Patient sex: M
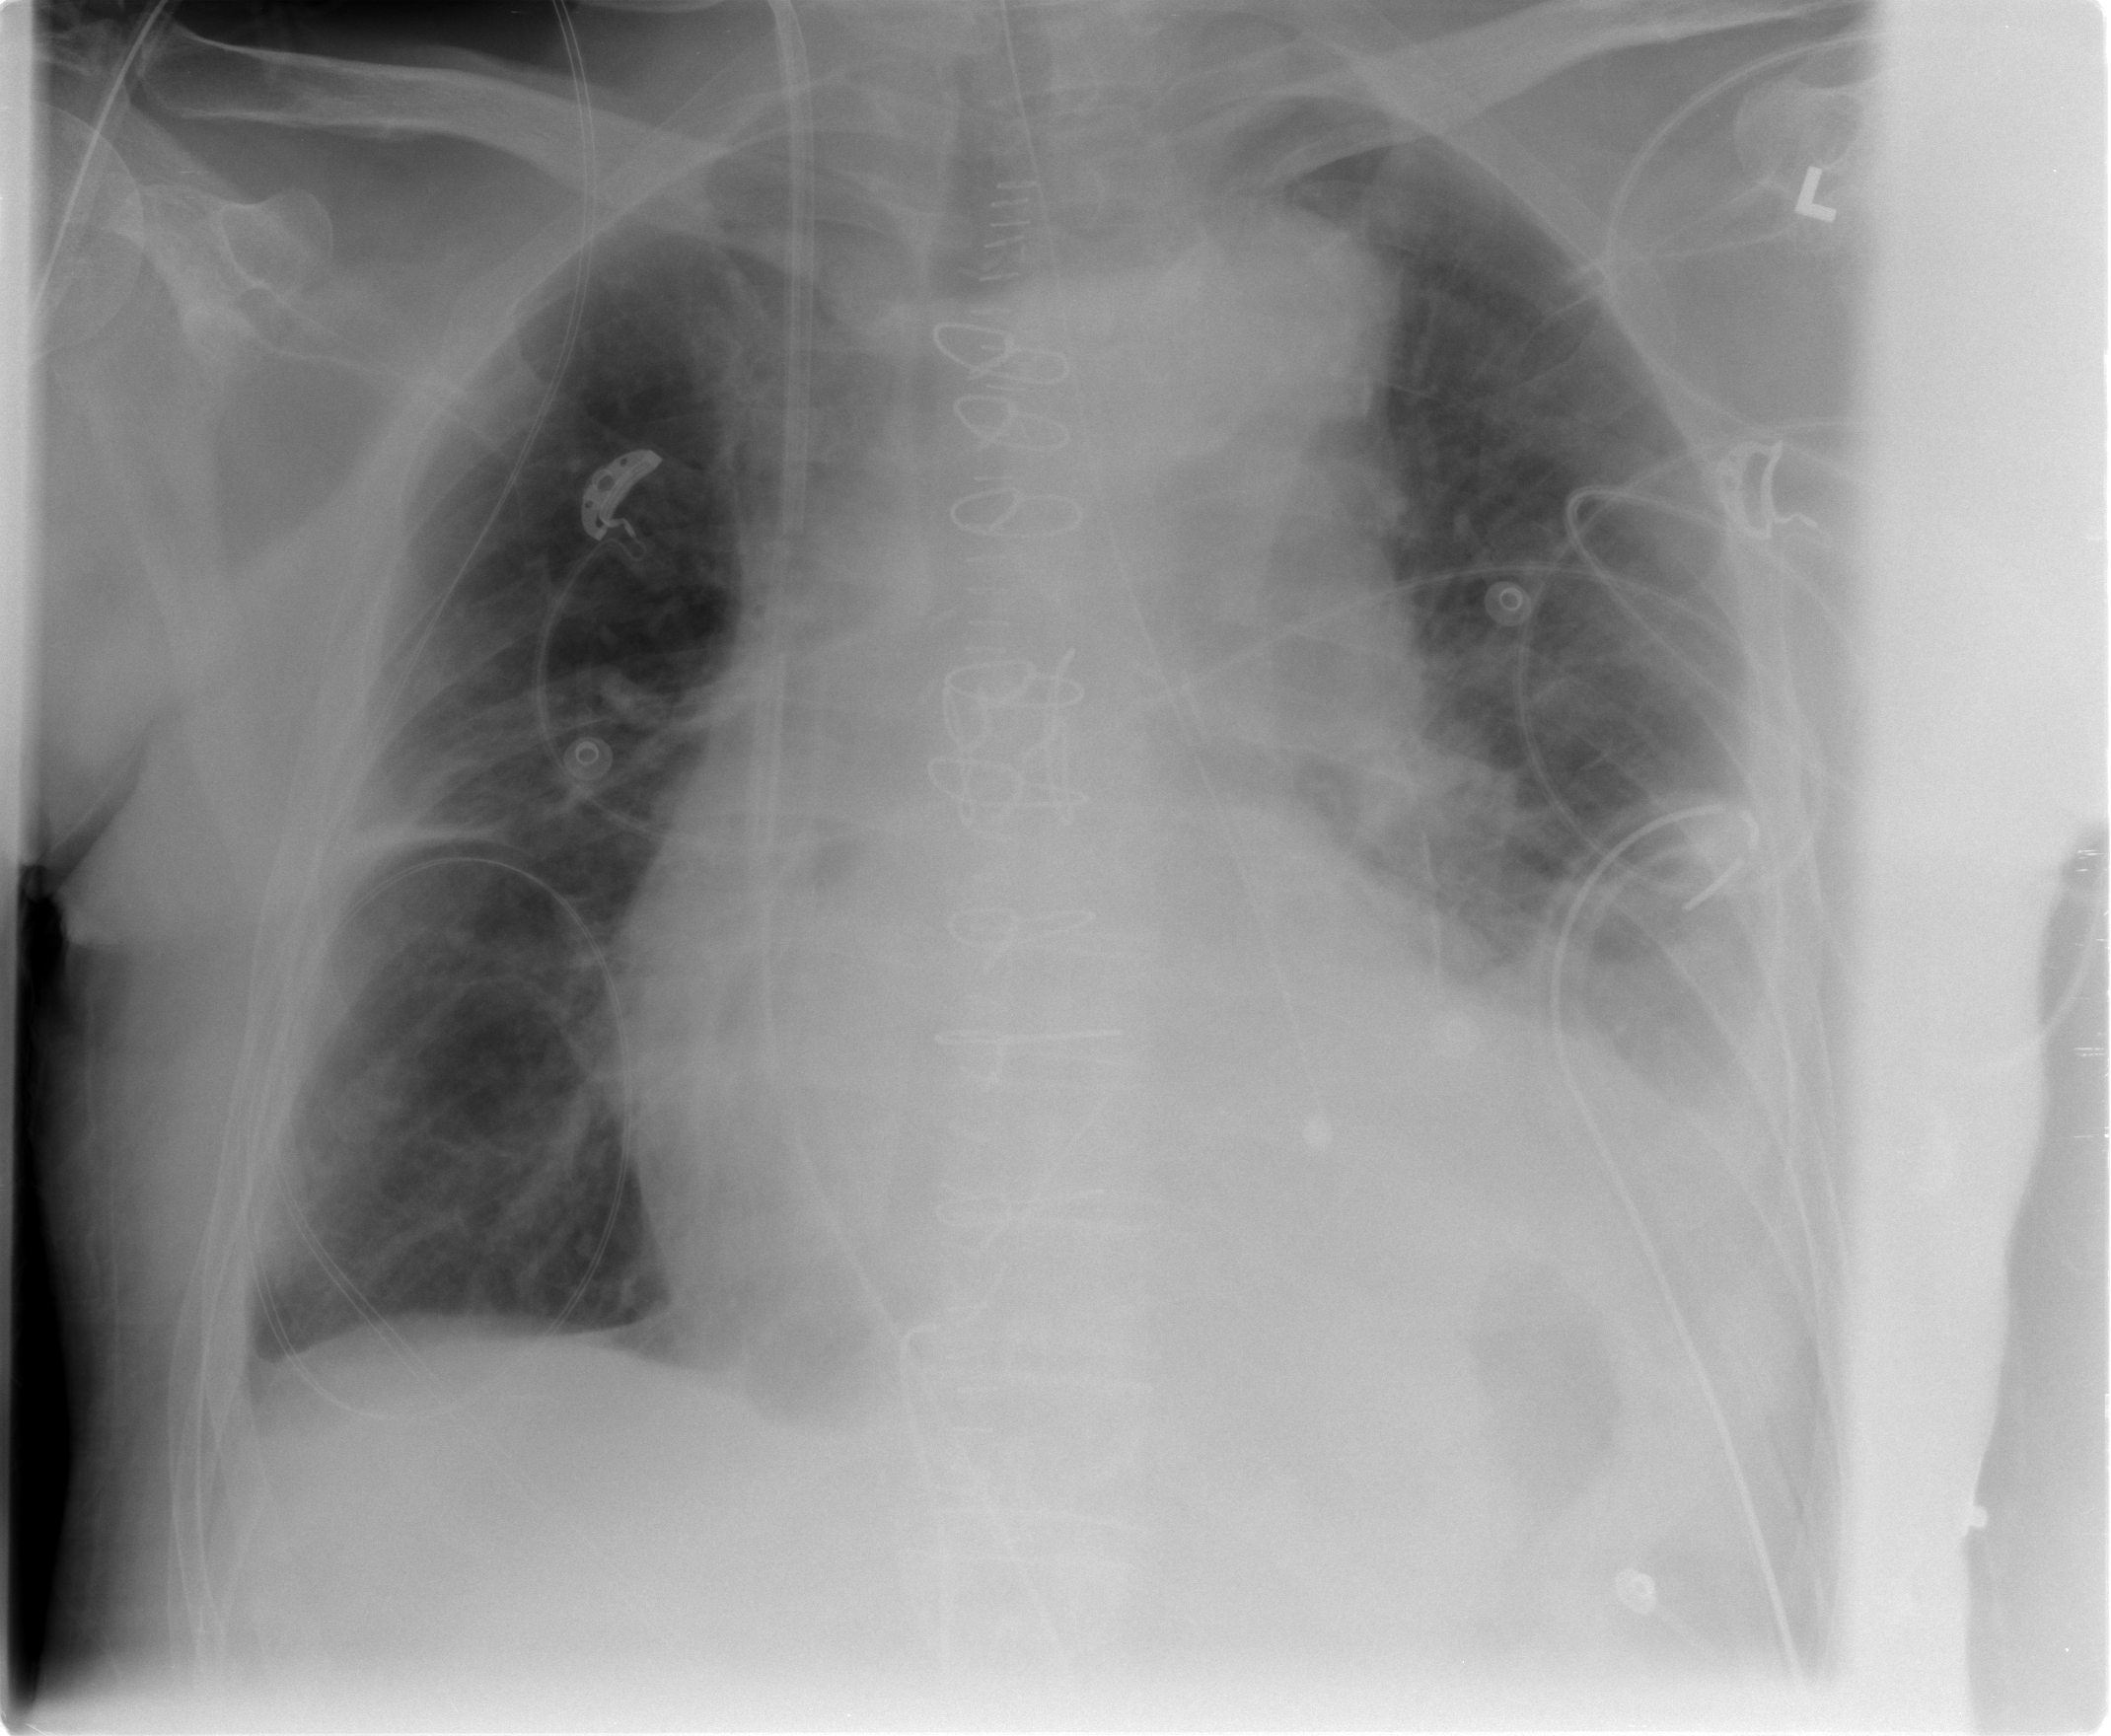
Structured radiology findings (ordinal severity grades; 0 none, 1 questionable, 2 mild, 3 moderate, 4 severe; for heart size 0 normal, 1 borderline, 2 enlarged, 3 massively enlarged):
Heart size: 2
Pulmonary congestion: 2
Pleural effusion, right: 1
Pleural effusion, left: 2
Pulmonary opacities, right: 0
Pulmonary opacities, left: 0
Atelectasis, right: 2
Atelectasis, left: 3